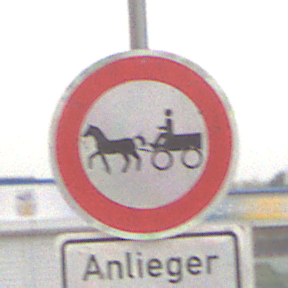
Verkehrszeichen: VerbotGespannfuhrwerke
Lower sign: PersonengruppenFrei1
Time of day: MorningAfternoon
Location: Outdoor (Suburban)
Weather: Overcast
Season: NotSpecified
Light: Natural